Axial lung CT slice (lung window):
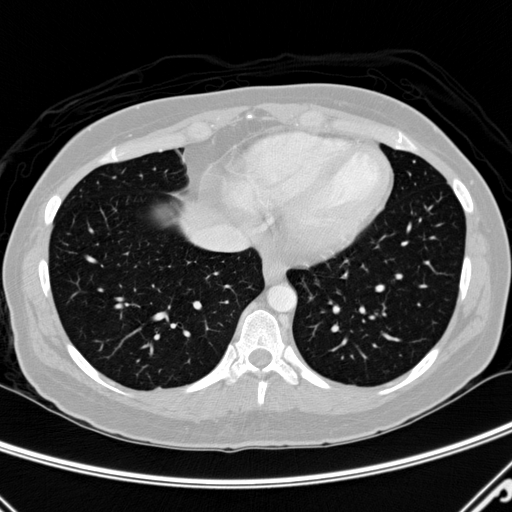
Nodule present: no